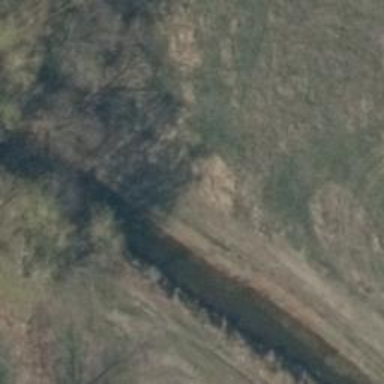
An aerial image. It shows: Grass track road with grade 5 tracktype.